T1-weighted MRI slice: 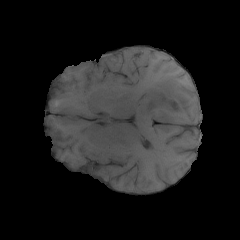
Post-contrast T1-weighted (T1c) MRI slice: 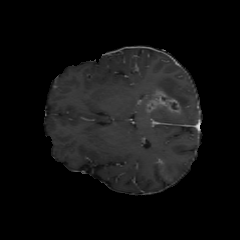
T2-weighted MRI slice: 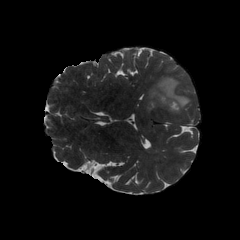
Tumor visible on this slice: yes